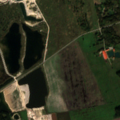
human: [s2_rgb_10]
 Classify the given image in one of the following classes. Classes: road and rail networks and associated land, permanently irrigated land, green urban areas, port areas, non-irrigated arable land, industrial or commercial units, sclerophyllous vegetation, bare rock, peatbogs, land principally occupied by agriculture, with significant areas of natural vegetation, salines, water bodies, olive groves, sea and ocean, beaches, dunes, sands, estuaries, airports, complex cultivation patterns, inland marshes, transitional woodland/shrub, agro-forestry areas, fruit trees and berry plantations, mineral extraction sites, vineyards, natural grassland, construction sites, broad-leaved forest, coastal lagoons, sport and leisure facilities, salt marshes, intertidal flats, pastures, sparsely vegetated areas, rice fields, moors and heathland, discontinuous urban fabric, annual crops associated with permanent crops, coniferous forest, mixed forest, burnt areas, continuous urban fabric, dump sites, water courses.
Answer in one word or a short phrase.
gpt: non-irrigated arable land, pastures, land principally occupied by agriculture, with significant areas of natural vegetation, peatbogs, water bodies